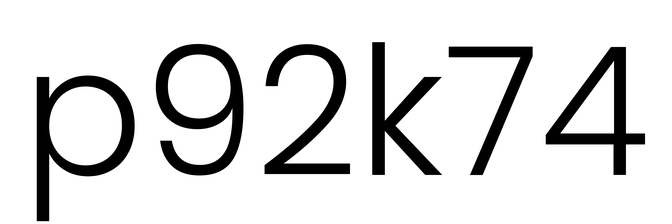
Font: Poppins-Light